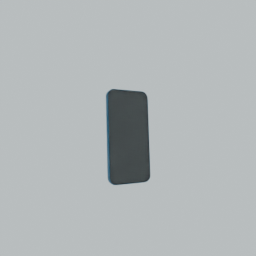
Label: electronics